Question: With my understanding, NACL (Network Access Control List) is the subnet firewall.
I'm trying to understand what are the defaults when creating a NACL:
- -
So, bottom line, is all allowed or denied? I know that according to AWS best practices, all access should be disabled by default.

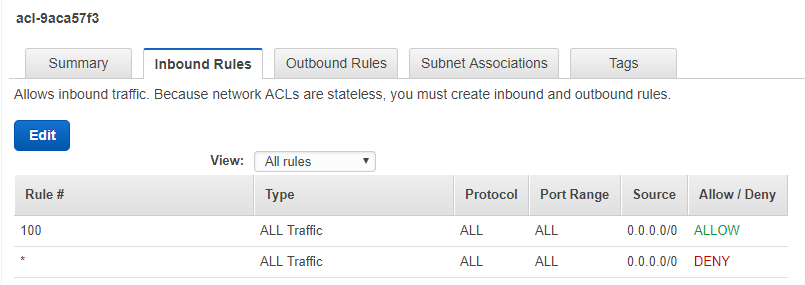
Answer: The rules are evaluated in number order.
As soon as the traffic matches the rule, the Allow/Deny is applied and evaluation ends.
Therefore, the default rule that you show above . Nothing falls through to the default rule.
This numbered logic is handy for something like this, that denies ICMP traffic, then allows everything else:

Here's one that uses the default rule to only allow HTTPS: